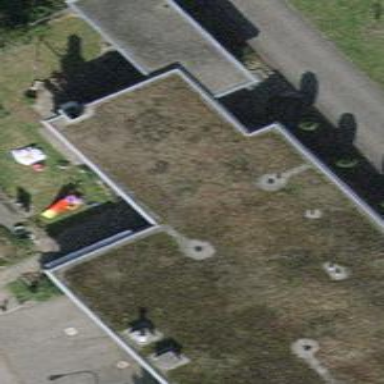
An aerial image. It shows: Terrace building.